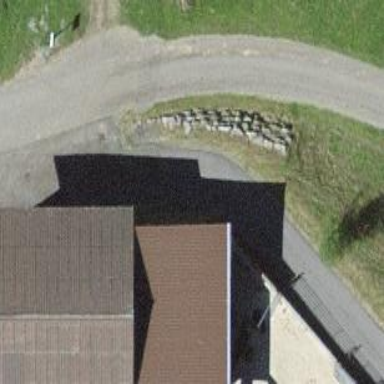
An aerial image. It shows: Shed.